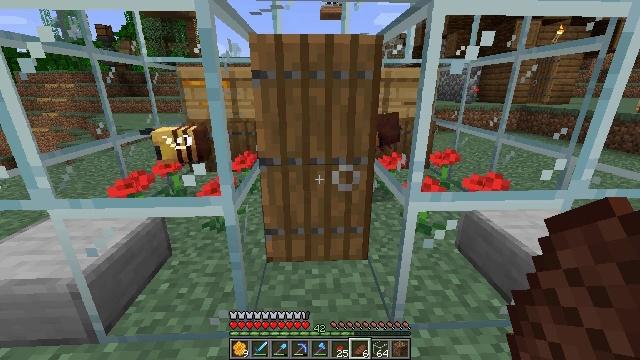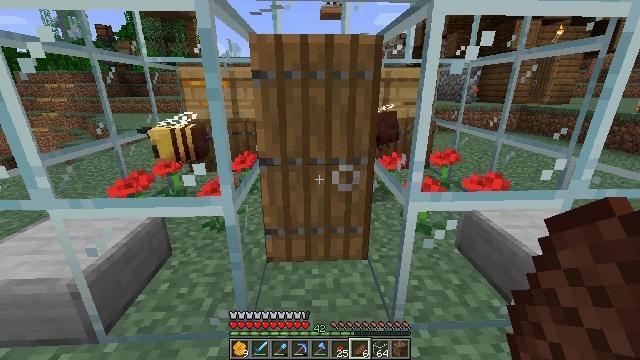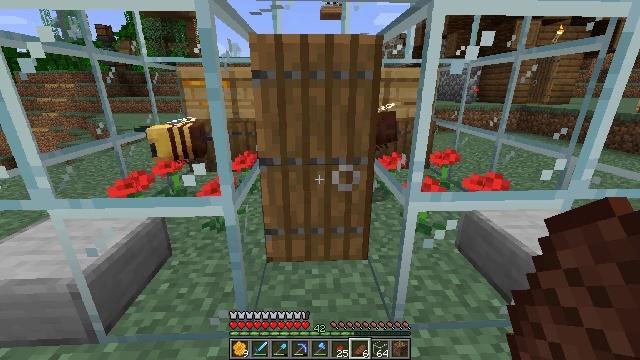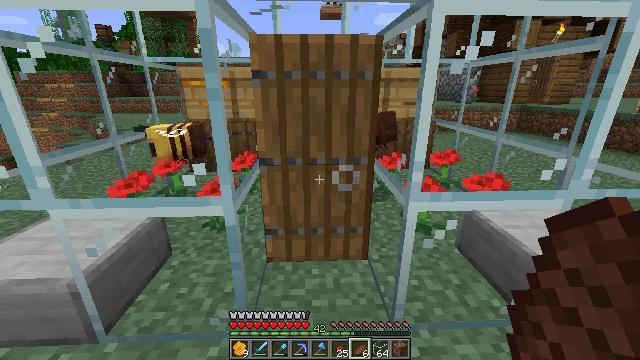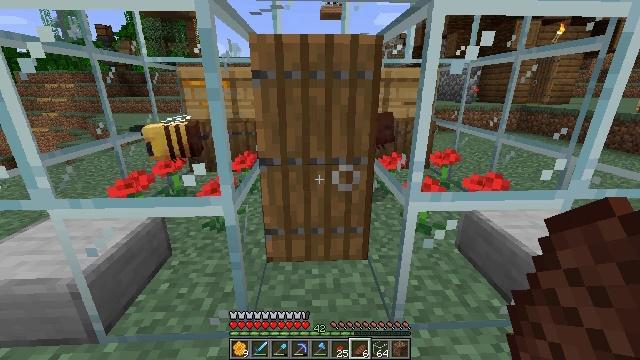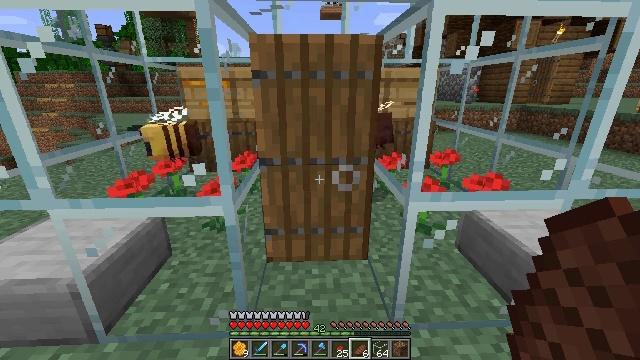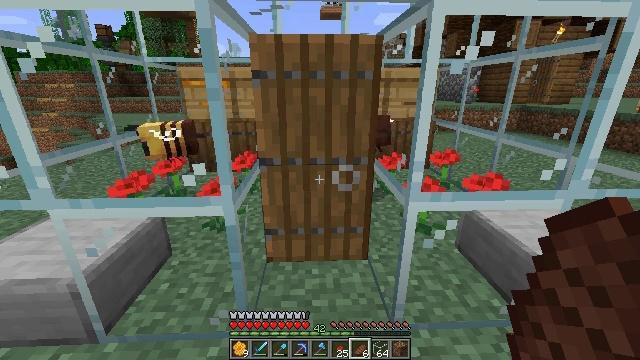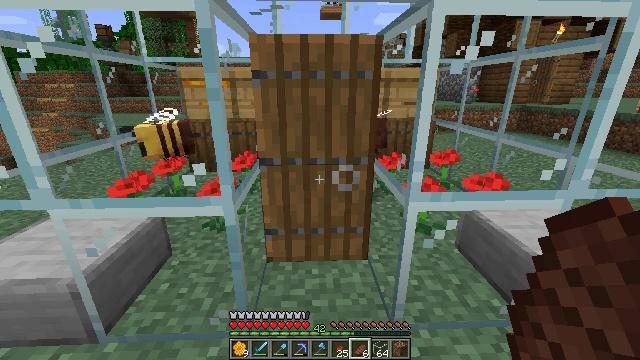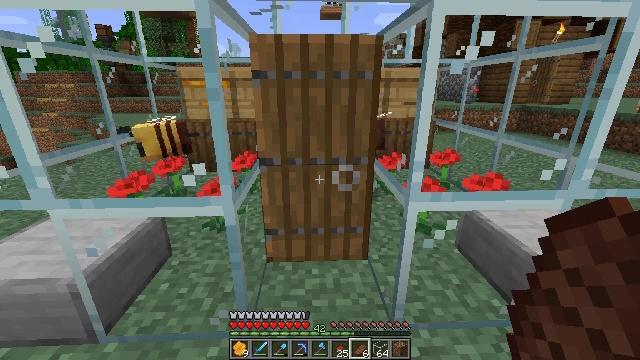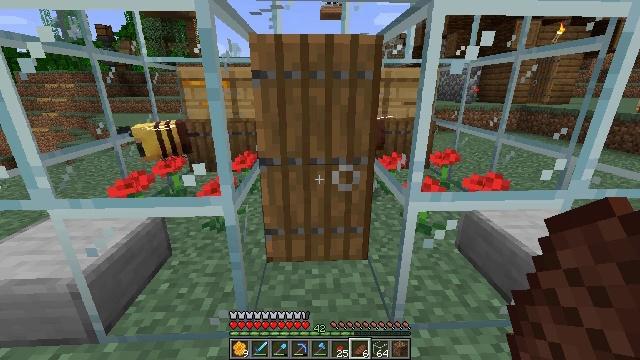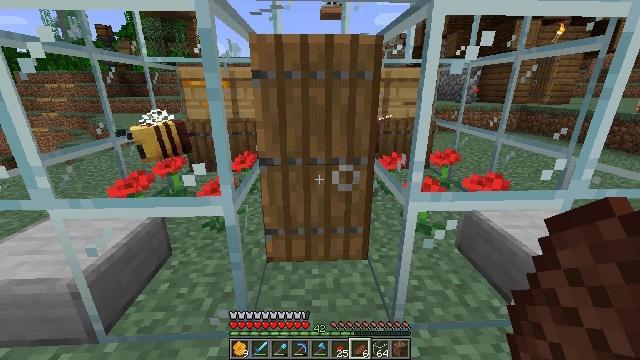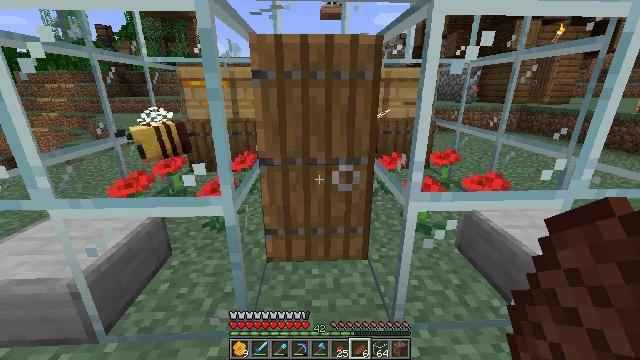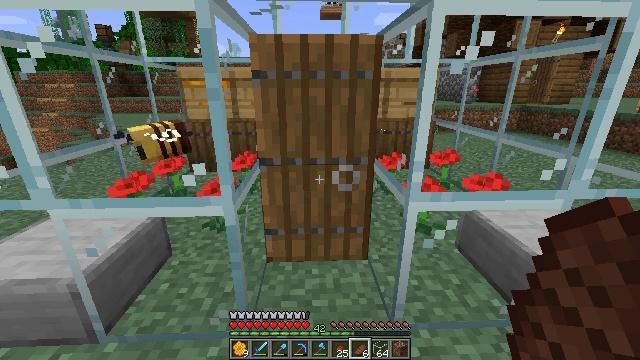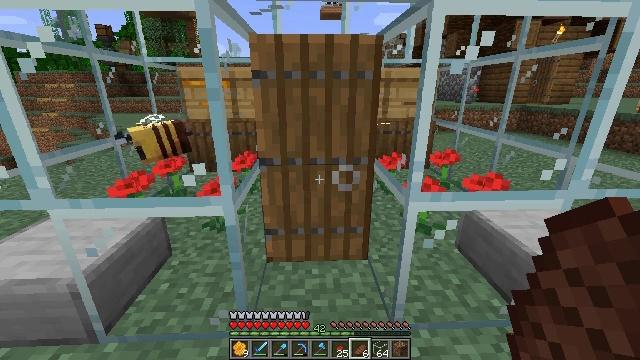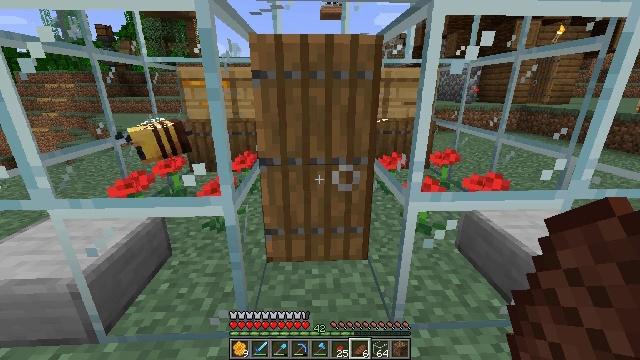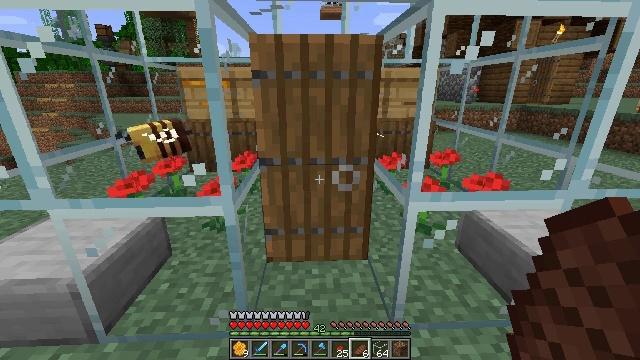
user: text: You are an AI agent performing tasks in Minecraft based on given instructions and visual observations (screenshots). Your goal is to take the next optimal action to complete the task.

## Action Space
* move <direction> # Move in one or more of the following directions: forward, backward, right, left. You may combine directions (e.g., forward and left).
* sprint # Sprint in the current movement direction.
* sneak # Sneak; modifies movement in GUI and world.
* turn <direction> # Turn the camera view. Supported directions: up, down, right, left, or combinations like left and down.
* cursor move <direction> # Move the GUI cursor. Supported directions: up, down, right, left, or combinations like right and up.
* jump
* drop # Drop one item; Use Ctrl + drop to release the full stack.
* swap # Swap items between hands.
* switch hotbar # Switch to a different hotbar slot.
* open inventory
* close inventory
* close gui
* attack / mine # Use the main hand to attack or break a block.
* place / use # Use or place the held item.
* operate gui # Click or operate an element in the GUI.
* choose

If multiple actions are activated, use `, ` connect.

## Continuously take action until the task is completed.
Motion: motion action
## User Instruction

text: Attack the smooth stone slab to gather it.
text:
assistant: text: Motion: no_op
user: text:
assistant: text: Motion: no_op
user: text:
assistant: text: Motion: no_op
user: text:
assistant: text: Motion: no_op
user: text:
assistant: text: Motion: no_op
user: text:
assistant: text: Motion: no_op
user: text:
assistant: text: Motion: no_op
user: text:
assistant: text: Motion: no_op
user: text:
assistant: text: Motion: no_op
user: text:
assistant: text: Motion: no_op
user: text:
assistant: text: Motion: no_op
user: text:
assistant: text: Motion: no_op
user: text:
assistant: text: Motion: no_op
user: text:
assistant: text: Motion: no_op
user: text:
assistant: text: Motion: no_op
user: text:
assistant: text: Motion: no_op
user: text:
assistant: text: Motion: no_op
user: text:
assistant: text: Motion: no_op
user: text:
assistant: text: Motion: no_op
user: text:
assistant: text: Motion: no_op
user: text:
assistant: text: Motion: no_op
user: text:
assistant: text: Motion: no_op
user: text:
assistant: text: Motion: no_op
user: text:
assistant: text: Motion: no_op
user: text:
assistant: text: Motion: no_op
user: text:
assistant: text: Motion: no_op
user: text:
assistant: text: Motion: no_op
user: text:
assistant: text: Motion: no_op
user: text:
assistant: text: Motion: no_op
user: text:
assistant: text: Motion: no_op